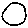
Label: circle